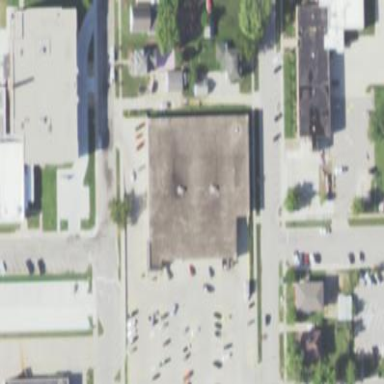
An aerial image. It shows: Supermarket building.